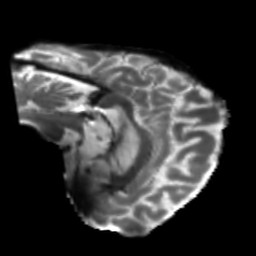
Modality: T2w
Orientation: sagittal
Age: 66
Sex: male
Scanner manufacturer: siemens
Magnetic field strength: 3 T
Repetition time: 5.25 s
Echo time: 0.08 s